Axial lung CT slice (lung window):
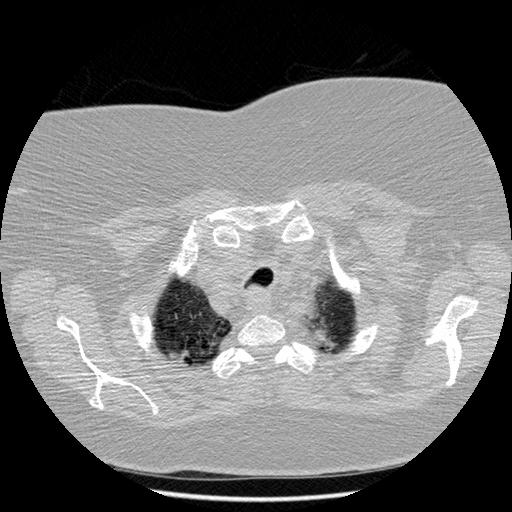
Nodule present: no